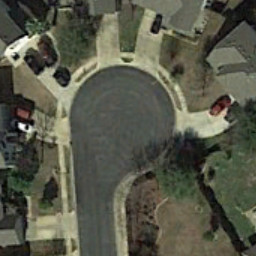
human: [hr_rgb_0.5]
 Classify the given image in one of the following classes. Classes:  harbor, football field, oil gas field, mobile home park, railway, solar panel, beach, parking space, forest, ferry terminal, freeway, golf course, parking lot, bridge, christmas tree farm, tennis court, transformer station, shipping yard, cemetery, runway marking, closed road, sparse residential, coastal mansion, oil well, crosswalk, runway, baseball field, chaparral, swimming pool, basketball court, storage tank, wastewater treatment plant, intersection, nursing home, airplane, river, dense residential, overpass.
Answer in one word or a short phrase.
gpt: closed road